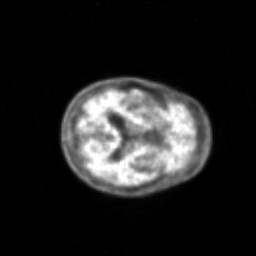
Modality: PET
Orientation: axial
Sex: female
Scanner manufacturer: siemens